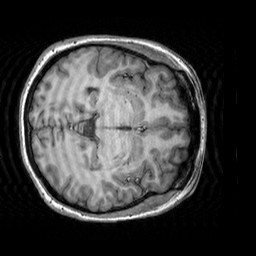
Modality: T1w
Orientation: axial
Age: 19
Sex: female
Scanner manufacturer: siemens
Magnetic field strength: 3 T
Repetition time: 2.3 s
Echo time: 0.00303 s